Interaction volume radius: 5 \u00c5
Interaction volume height: 10 \u00c5
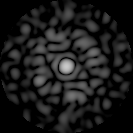
Disorder parameter: 0.8486